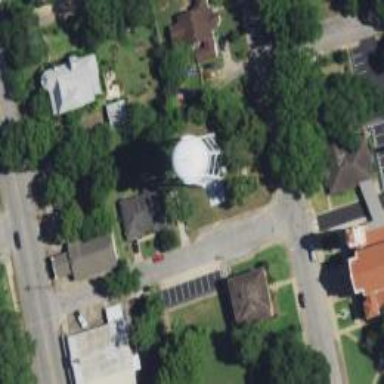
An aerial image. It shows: Water tower that is man-made.